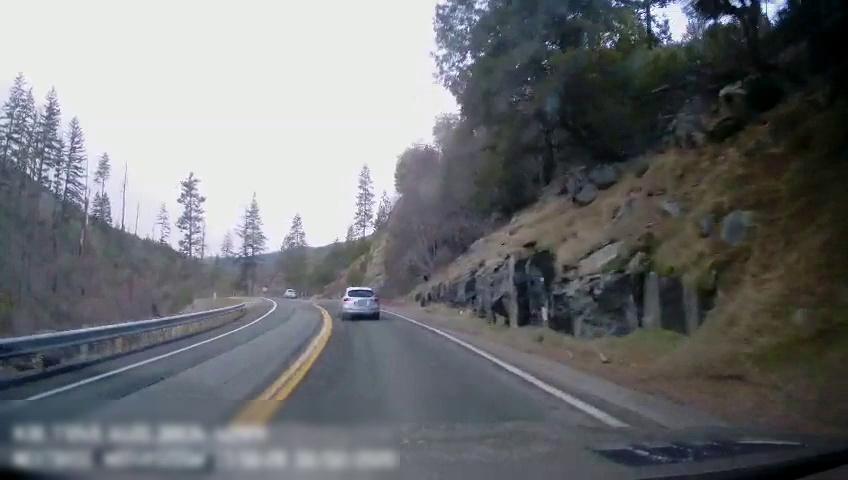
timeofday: Day
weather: Cloudy
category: Drivable Space
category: Vehicles | Car
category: Vehicles | SUV
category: Lanes | Current Lane
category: Lanes | Current Lane
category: Lanes | Opposite Lane